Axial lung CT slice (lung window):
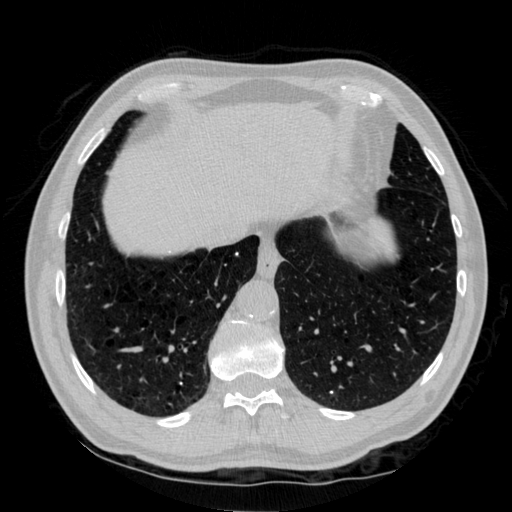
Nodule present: no